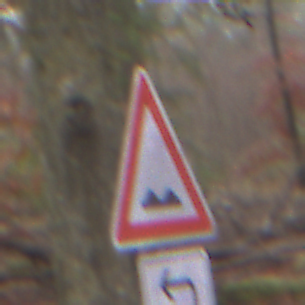
Verkehrszeichen: UnebeneFahrbahn
Zusatzzeichen unten: RichtungsangabeDurchPfeile2
Umgebung: Outdoor, Nature
Tageszeit: Midday
Wetter: Overcast
Licht: Natural
Jahreszeit: Autumn
Kontrast: LowContrast